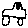
Label: car